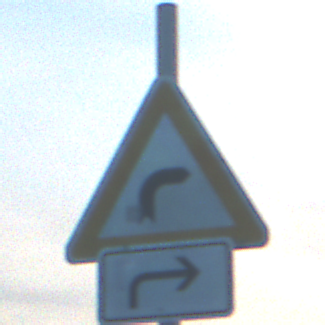
Verkehrszeichen: KurveRechts
Zusatzzeichen unten: RichtungsangabeDurchPfeile5
Umgebung: Outdoor, Nature
Tageszeit: SunriseSunset
Wetter: PartlyCloudy
Licht: Natural
Jahreszeit: NotSpecified
Kontrast: MediumContrast